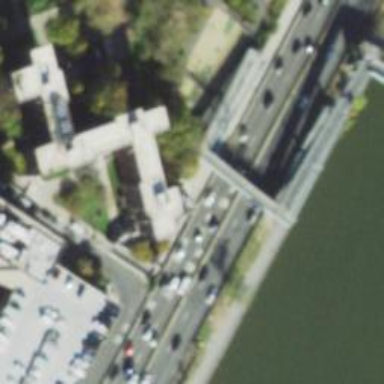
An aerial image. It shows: Bridge over crossing cycleway.